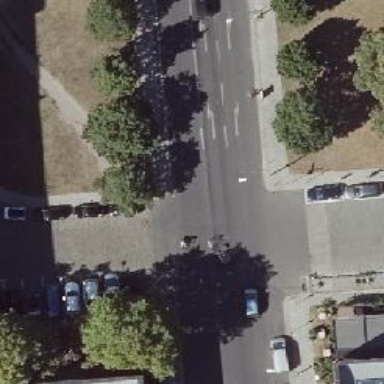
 while parking lanes on the left are perpendicular to the street."